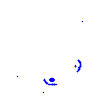
Particle: kaon